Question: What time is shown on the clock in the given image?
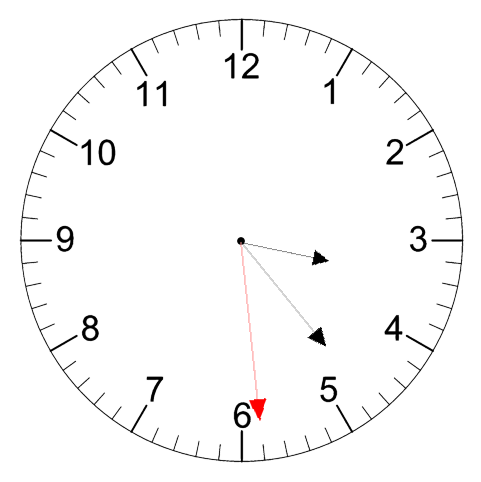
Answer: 03:23:29